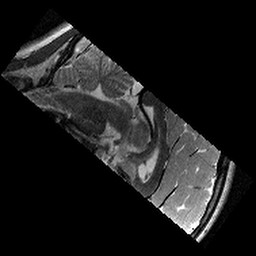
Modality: T2w
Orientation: sagittal
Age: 11
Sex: female
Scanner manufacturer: siemens
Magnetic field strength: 3 T
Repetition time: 9.23 s
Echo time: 0.067 s